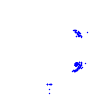
Particle: kaon